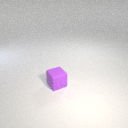
small purple rubber cube